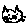
Label: cat